Field crop: maize
Growth stage: 2
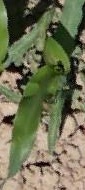
Species: maize